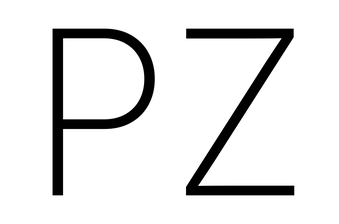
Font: Inter_ExtraLight